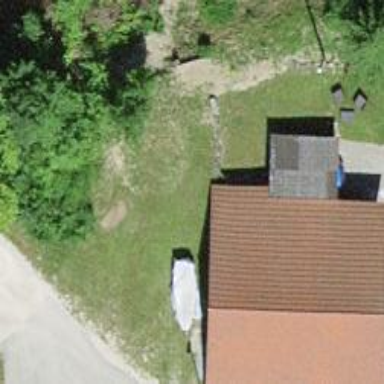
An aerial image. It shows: Rural barn.